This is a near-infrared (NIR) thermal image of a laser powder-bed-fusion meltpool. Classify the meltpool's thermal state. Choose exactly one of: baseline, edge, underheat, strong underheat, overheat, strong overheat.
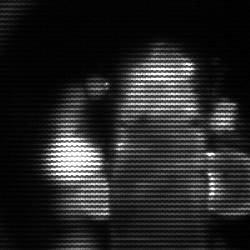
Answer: strong underheat